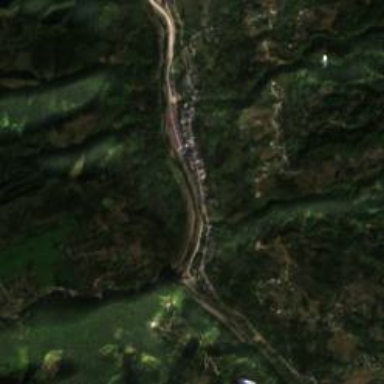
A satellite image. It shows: Ethnic township within town.